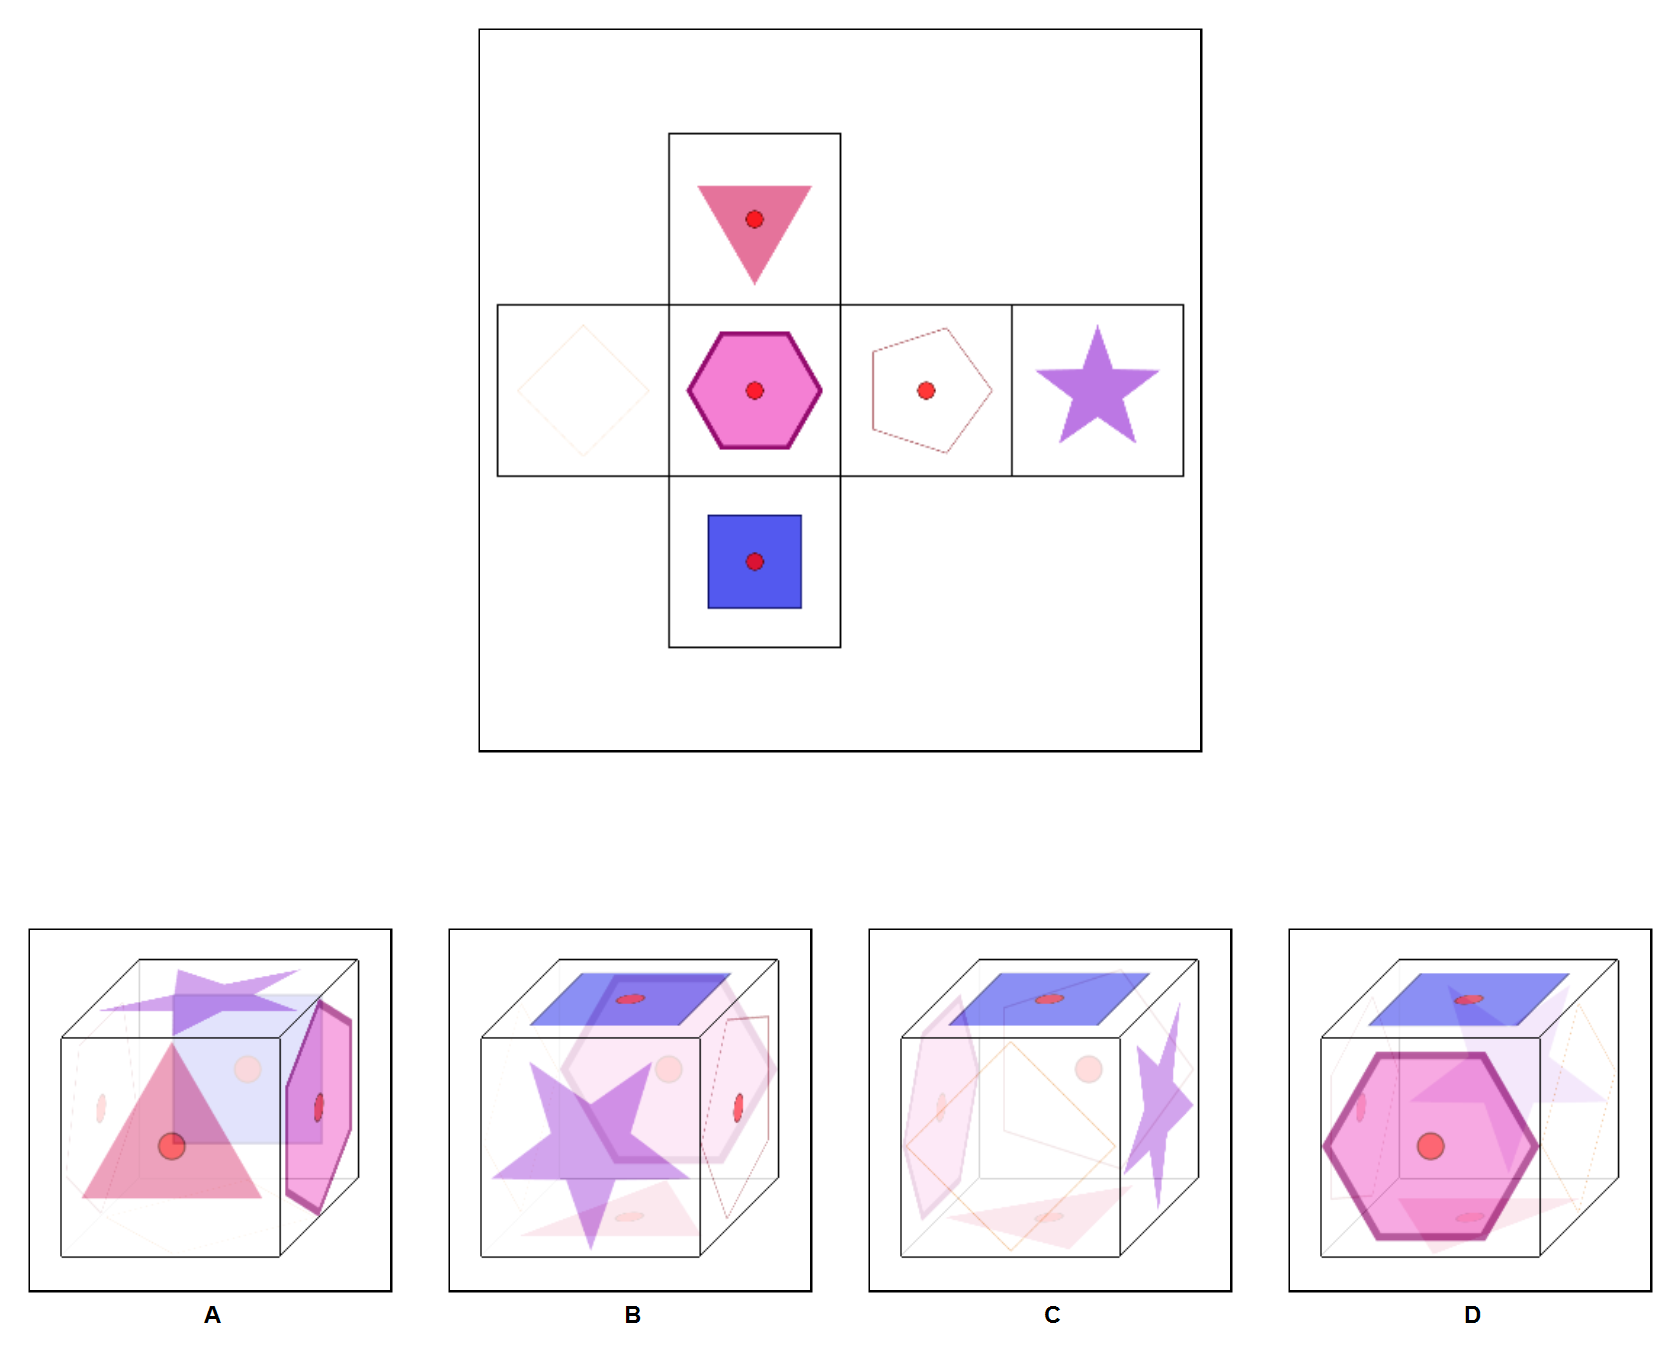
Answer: A